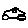
Label: car